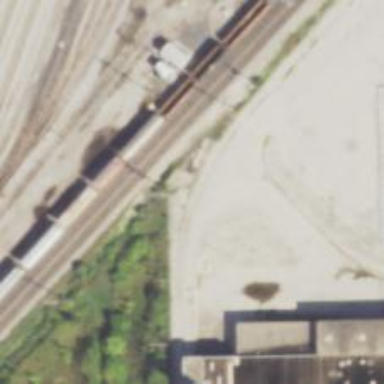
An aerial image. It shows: Abandoned railway.